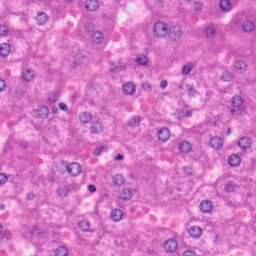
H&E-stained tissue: Liver